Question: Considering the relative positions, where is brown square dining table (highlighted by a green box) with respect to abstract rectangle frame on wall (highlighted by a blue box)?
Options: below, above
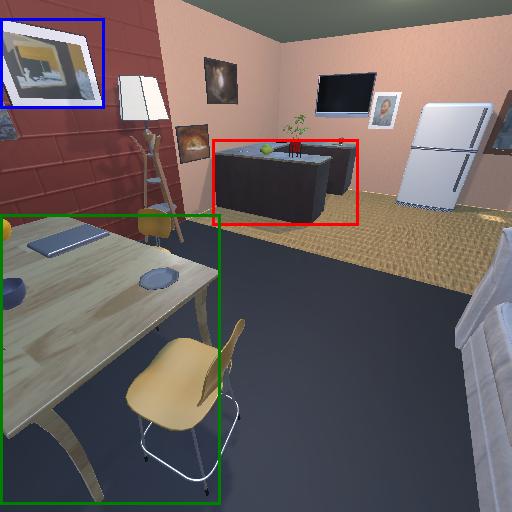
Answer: below